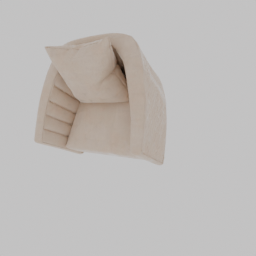
Label: furniture